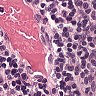
Metastatic tissue present: no